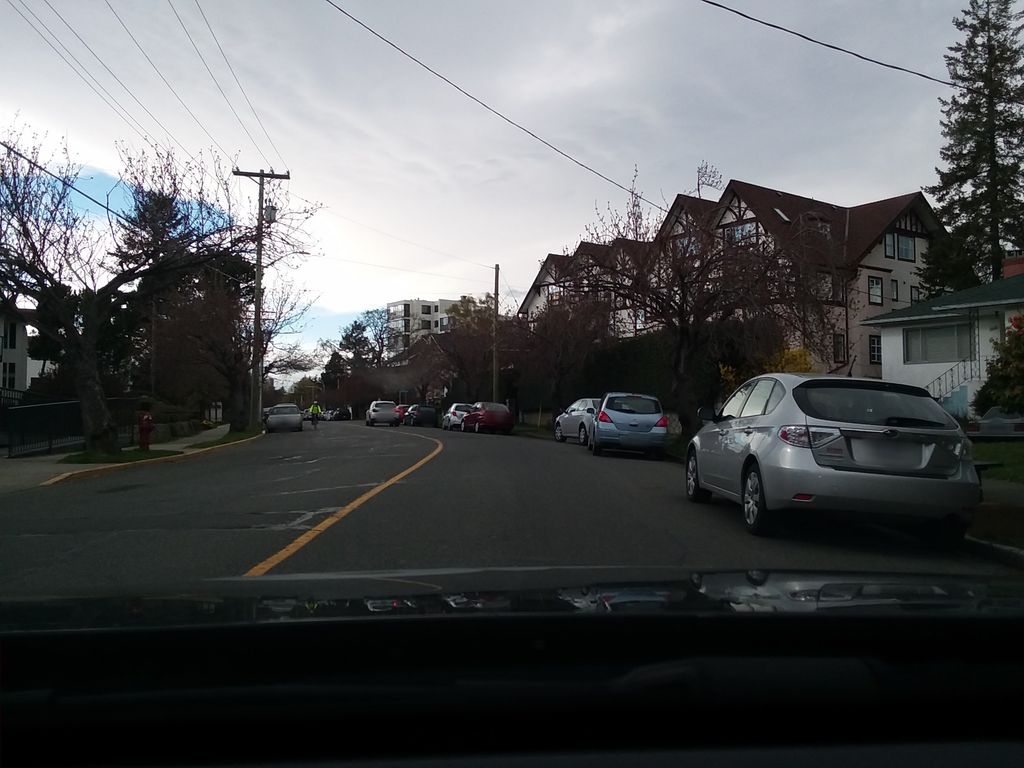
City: victoria